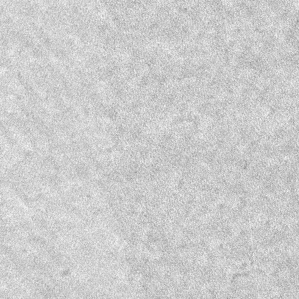
Label: frost